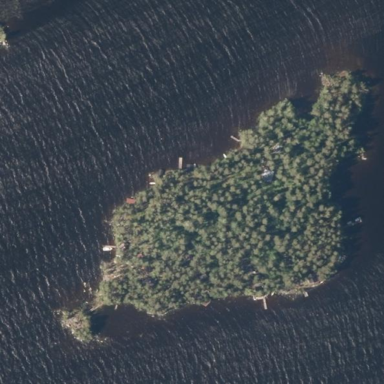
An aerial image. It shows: Island.